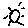
Label: sun